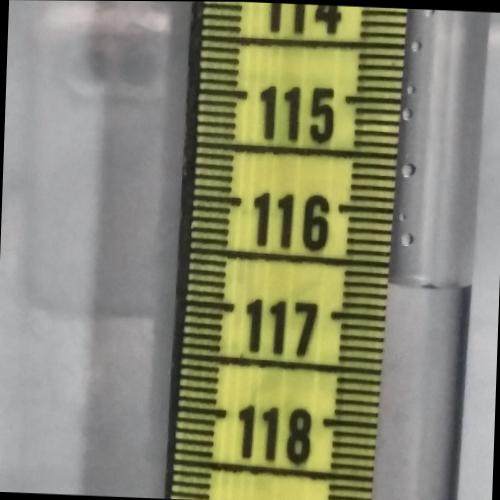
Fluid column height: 116.7 cm